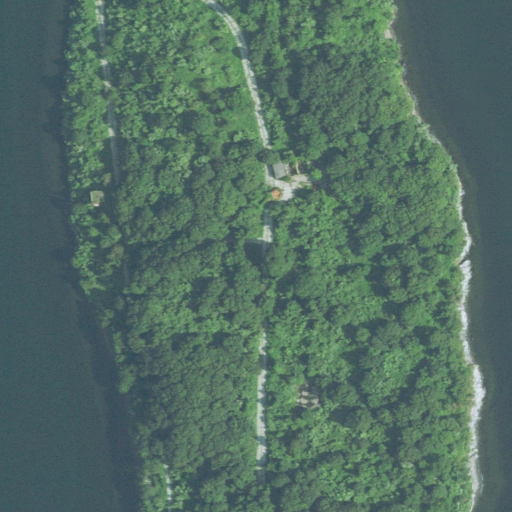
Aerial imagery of island in Rhode Island named Gould Island containing mixed forest, open water, deciduous forest, grassland, evergreen forest, and open development